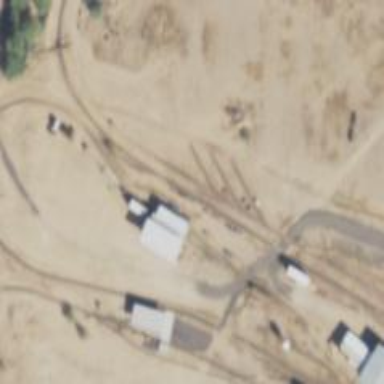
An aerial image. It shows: Miniature railway.